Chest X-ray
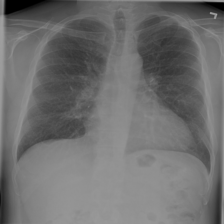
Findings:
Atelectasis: negative
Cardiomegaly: negative
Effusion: negative
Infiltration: negative
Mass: negative
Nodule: negative
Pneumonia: negative
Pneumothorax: negative
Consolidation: negative
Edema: negative
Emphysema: negative
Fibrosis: negative
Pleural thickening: negative
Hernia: negative